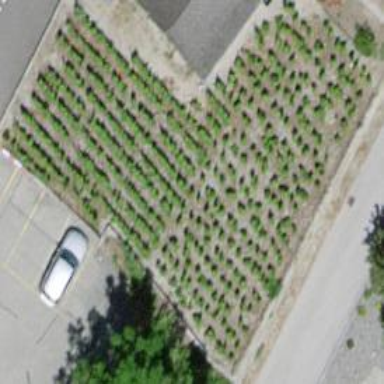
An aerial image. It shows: Vineyard.